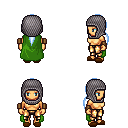
a pixel art fantasy rpg character, female body template, human, tanned skin, green cape, gold greaves, white cyan ponytail hairstyle, chain hood, leather bracers, brown slippers, four views (front, back, left, right), 2x2 character sprite sheet, small pixel art, hard edges, no anti-aliasing